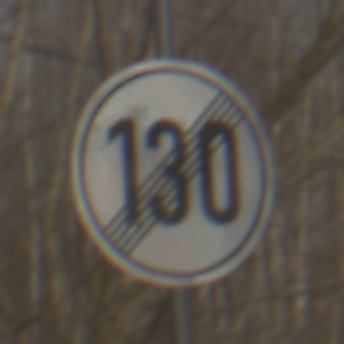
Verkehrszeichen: EndeGeschwindigkeit130
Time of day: MorningAfternoon
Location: Outdoor (Nature)
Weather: PartlyCloudy
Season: Winter
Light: Natural